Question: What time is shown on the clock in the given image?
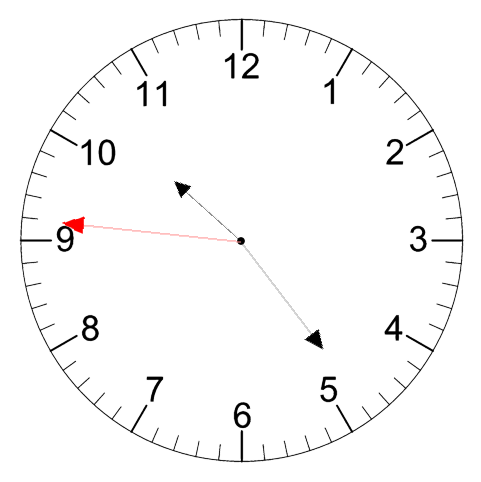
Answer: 10:23:46